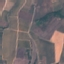
Land use / land cover: PermanentCrop